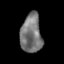
Tissue: skin
Cell type: Epithelial cells
Senescence score: 0.197
Nuclear area (px): 801
Mean DAPI intensity: 118.2